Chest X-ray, PA view. Patient: 22 years old, sex F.
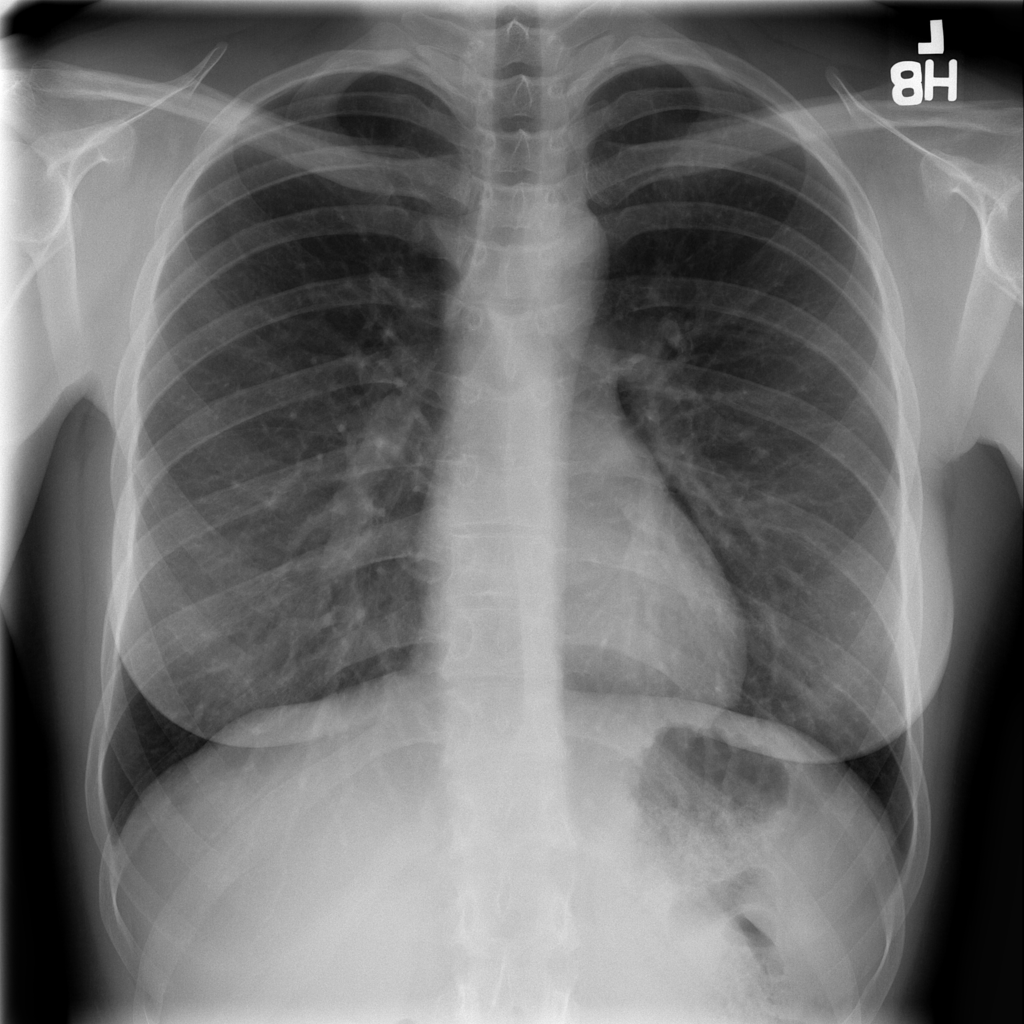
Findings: No Finding